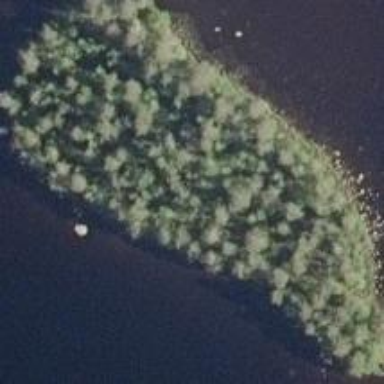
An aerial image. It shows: Islet covered with woodland.